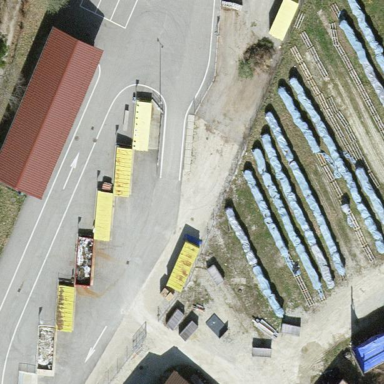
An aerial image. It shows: Recycling center.